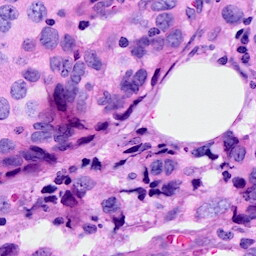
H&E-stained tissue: Breast